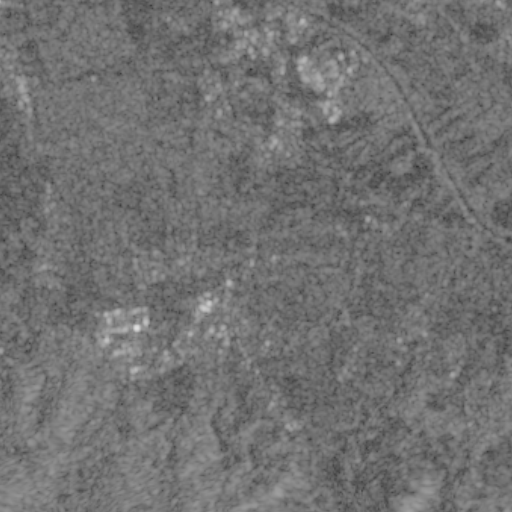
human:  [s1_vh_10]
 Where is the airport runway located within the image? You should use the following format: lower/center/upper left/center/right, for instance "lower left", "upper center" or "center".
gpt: The airport runway is located in the center left of the image.
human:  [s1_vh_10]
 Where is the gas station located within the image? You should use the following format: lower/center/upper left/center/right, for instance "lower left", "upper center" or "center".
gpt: The gas station is located in the upper left of the image.
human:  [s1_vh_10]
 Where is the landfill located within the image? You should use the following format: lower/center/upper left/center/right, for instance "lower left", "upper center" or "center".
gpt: There is no landfill in the image.

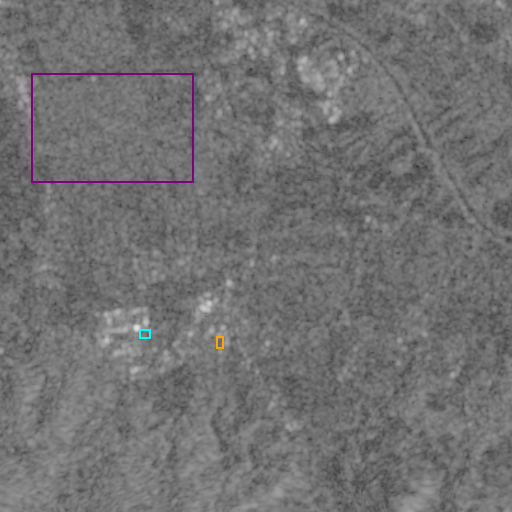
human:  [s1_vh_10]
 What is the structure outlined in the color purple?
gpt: The structure outlined in purple is a crop field.
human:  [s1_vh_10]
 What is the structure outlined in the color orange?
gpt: The structure outlined in orange is a park.
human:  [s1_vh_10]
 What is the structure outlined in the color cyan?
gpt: The structure outlined in cyan is a parking lot.
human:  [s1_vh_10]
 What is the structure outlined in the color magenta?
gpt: There is no magenta outline.